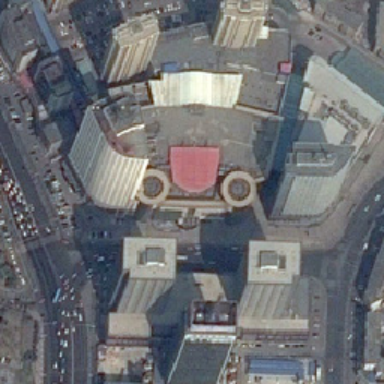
The scope of business is large .